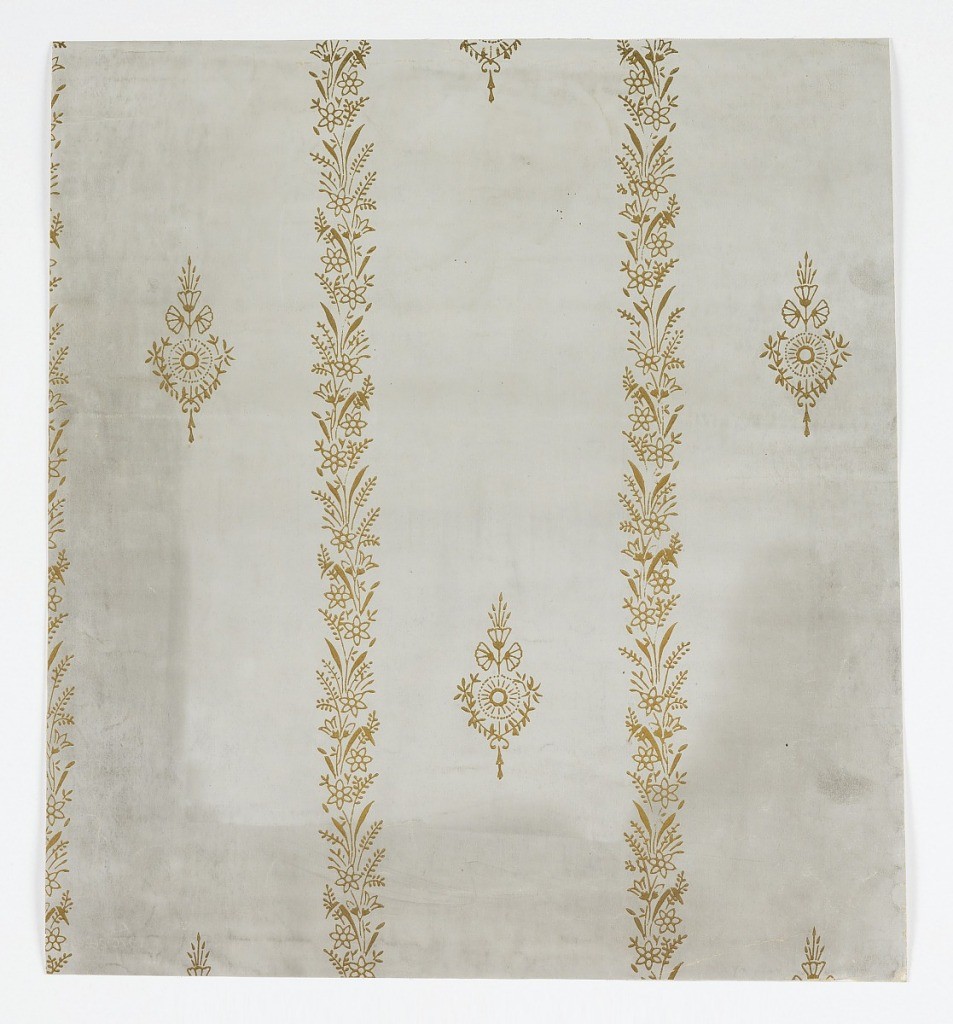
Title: Sidewall
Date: ca. 1880
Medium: Machine-printed on paper
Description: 1970-26-4-ai: Single symmetrical motif with four stylized daisy-...;     1970-26-4-cdd: Aesthetic or Anglo-Japanesque pattern with overlap...